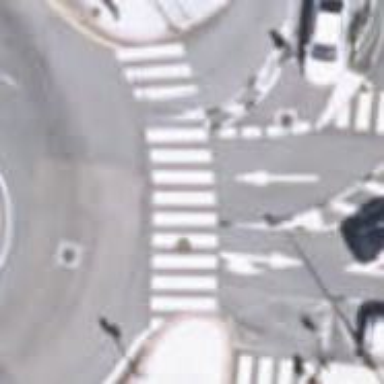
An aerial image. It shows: Marked crossing on the road with clear markings.